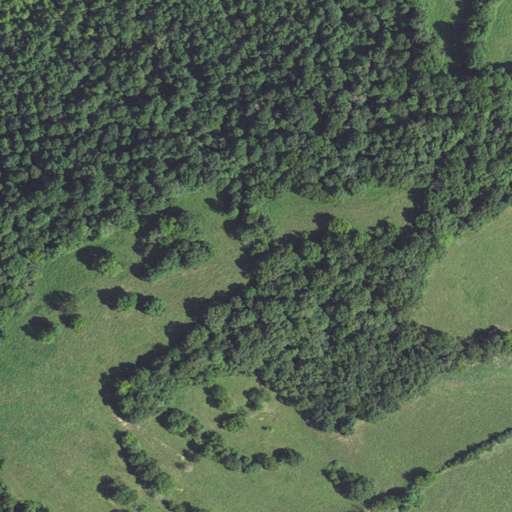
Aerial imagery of mountain in Kentucky named Cyclone Hill containing deciduous forest and pasture